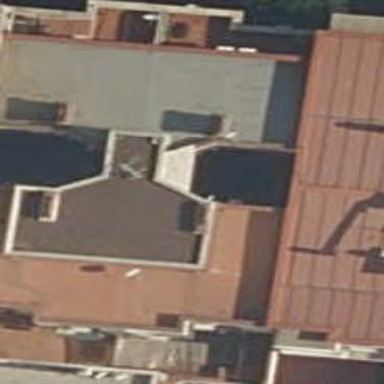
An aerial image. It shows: Residential building.